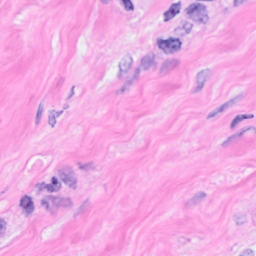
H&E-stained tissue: Breast